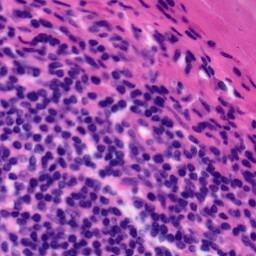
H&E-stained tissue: Tonsil